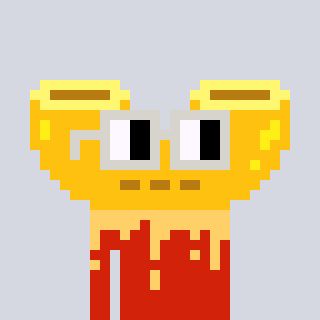
a pixel art character with square light gray glasses, a macaroni-shaped head and a red-colored body on a cool background